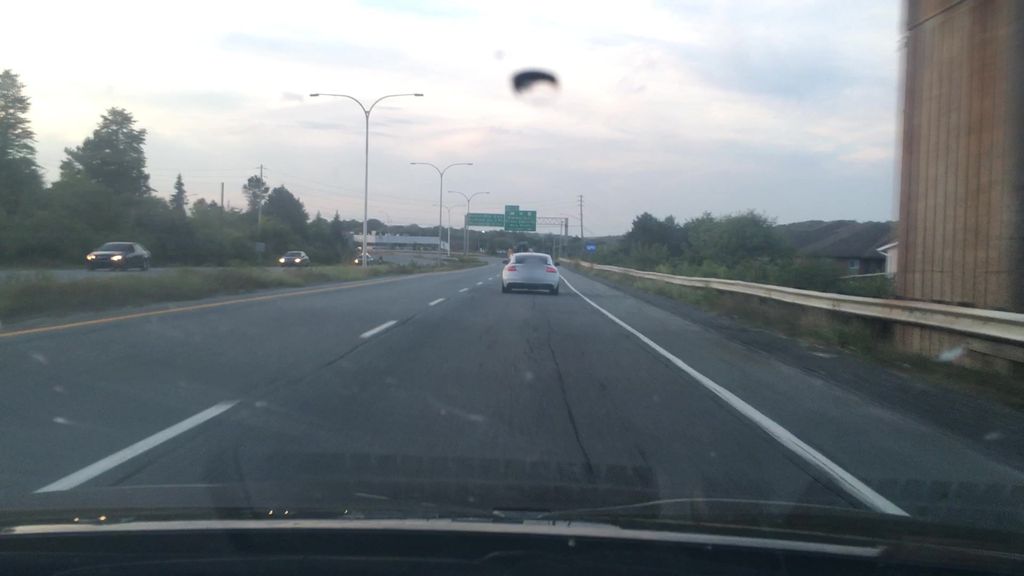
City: halifax